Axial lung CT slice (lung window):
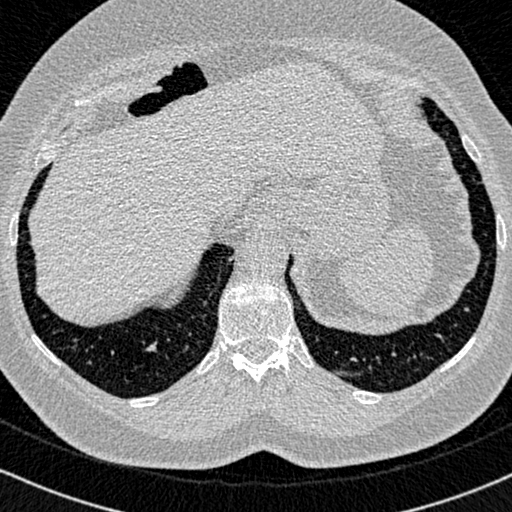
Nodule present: no